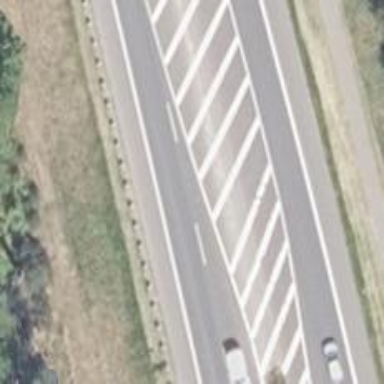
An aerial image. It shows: Asphalt motorway of trunk classification.